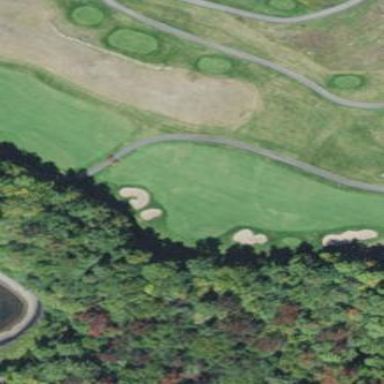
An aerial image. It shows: Golf fairway in the image.